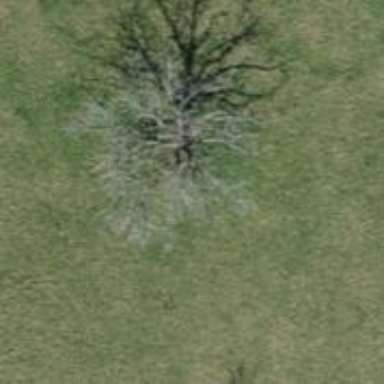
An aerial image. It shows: Urban area featuring tree as natural element.